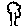
Label: tree